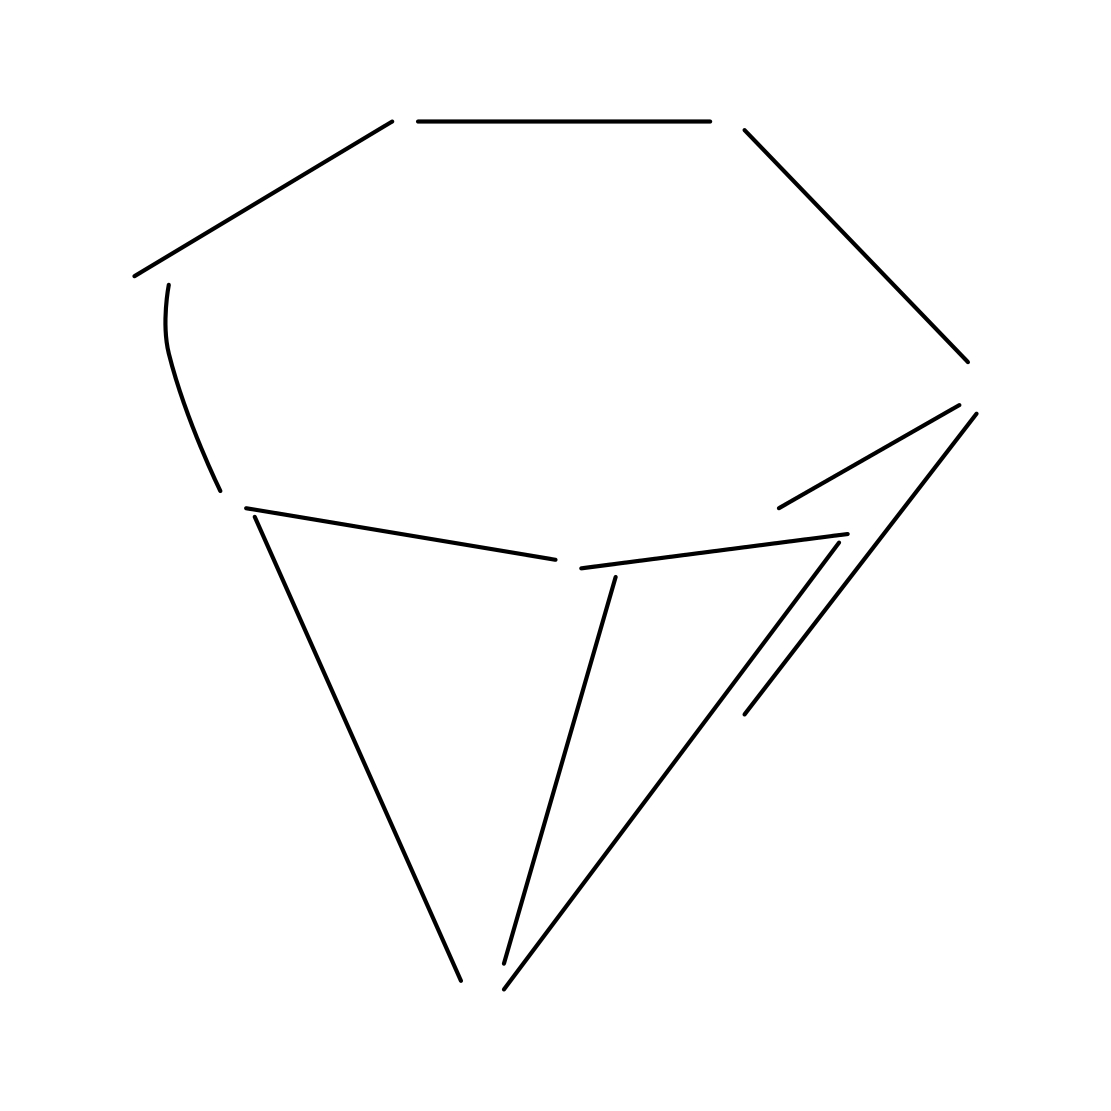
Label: diamond